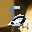
Label: 5